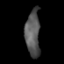
Tissue: prostate
Cell type: T cells
Senescence score: 0.3272
Nuclear area (px): 668
Mean DAPI intensity: 86.034